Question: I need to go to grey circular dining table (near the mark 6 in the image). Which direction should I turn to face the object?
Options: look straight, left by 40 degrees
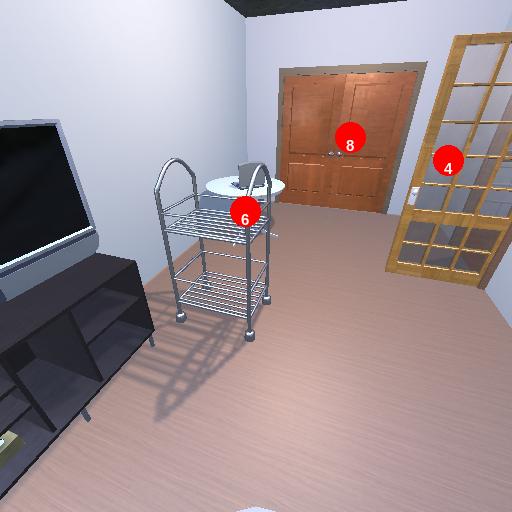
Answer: look straight